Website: apple
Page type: customer-info-address
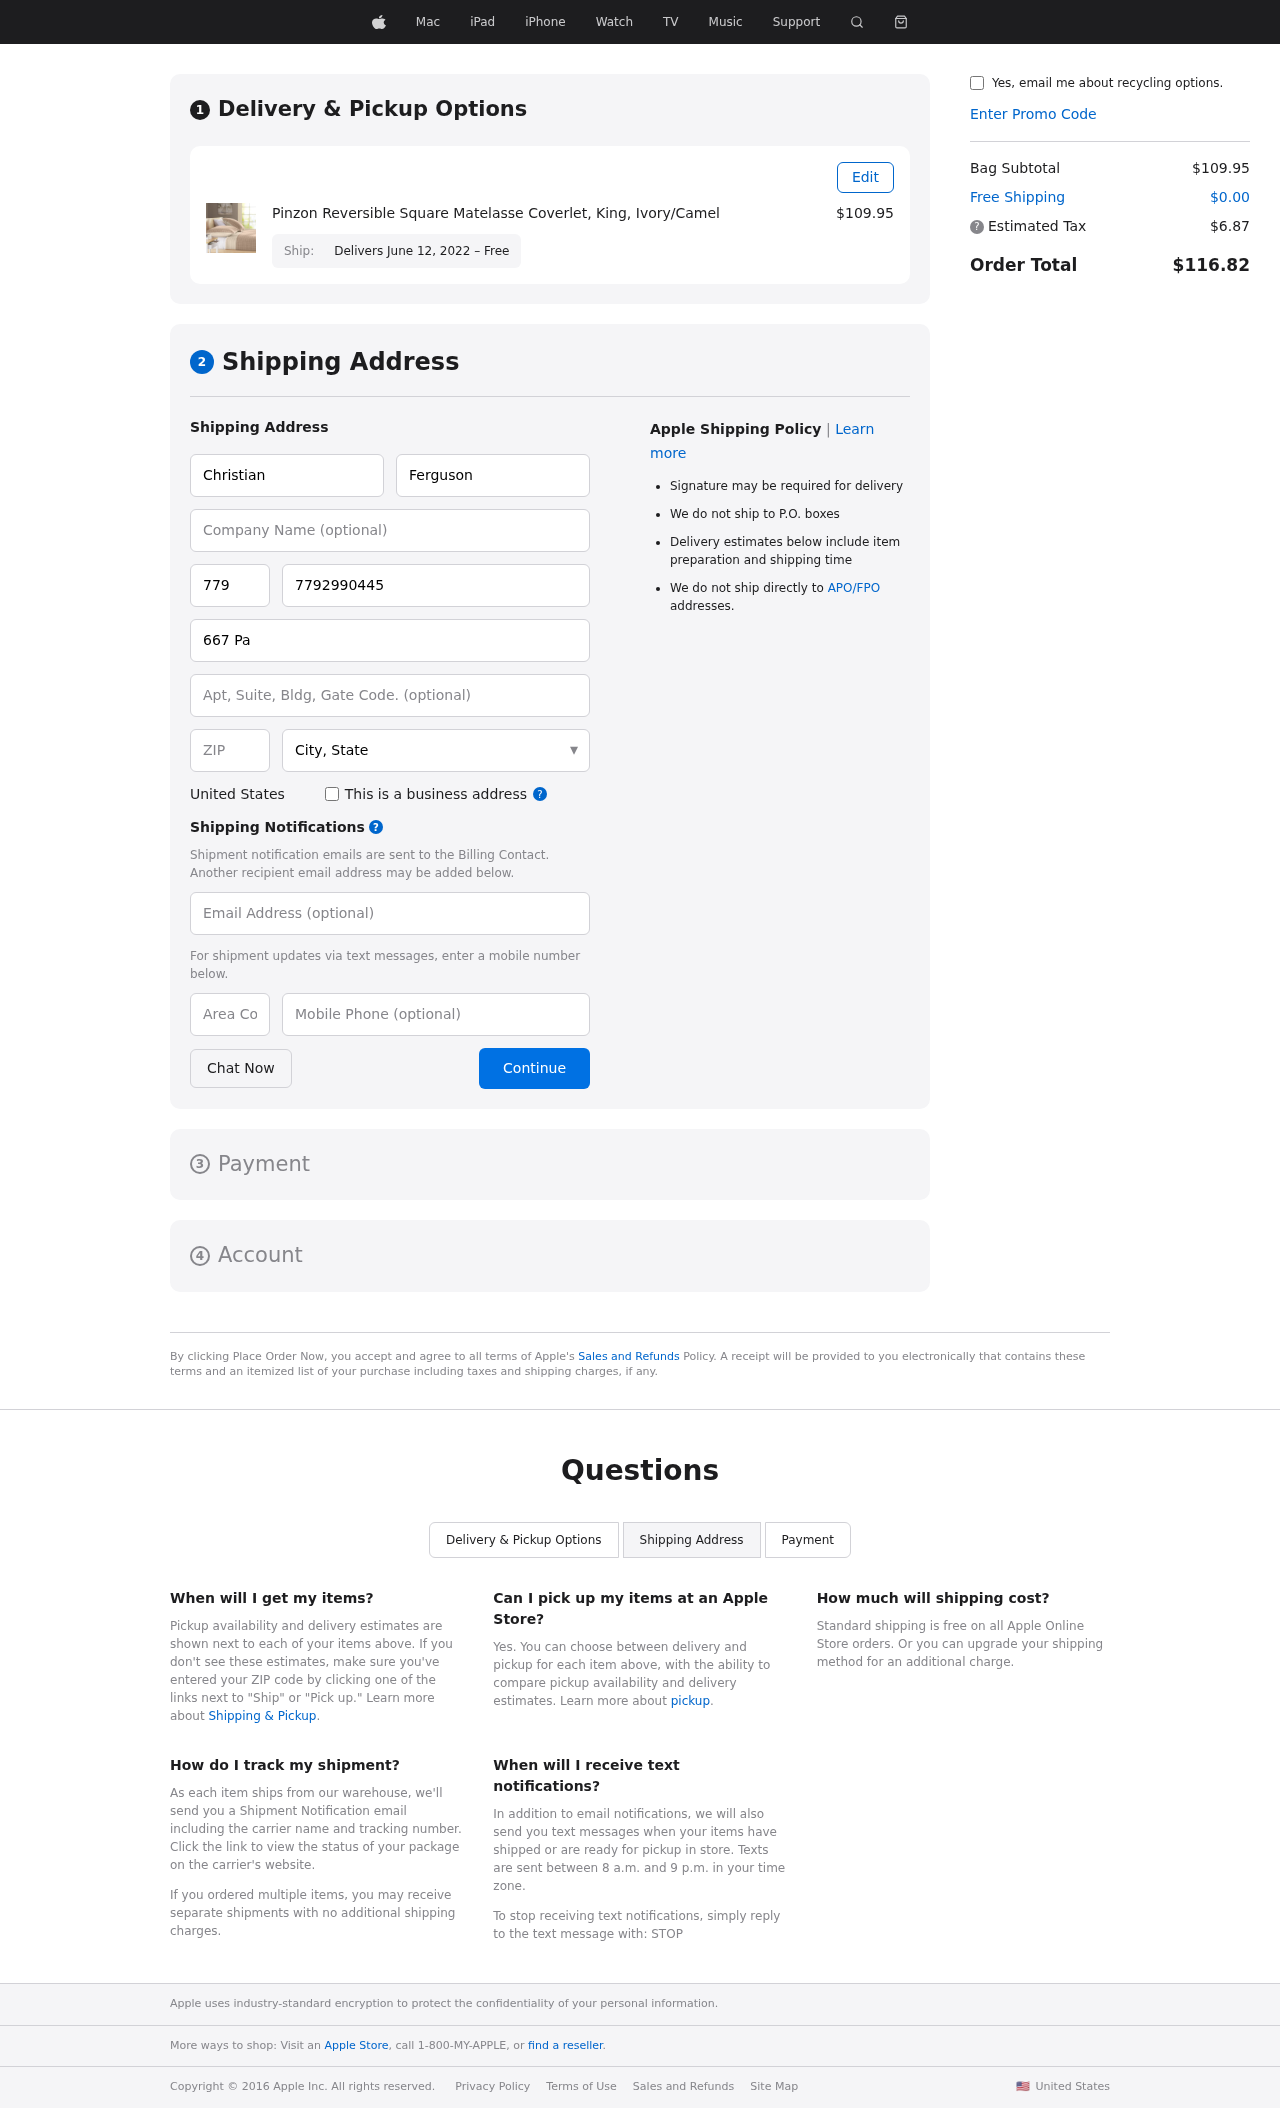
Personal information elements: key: PII_CITY_STATE
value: Lake Jeanbury, WA
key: PII_COUNTRY
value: United States
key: PII_EMAIL
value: cferguson@yahoo.com
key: PII_FIRSTNAME
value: Christian
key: PII_LASTNAME
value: Ferguson
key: PII_PHONE
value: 7792990445
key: PII_PHONE_AREA
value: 779
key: PII_POSTCODE
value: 09944
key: PII_STREET
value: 667 Palmer Center
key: PII_STREET2
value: Suite 574
Product elements: key: PRODUCT1_NAME
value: Pinzon Reversible Square Matelasse Coverlet, King, Ivory/Camel
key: PRODUCT1_PRICE
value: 109.95
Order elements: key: ORDER_DELIVERY_DATE
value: Delivers June 12, 2022 – Free
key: ORDER_SUBTOTAL
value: $109.95
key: ORDER_SHIPPING_COST
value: $0.00
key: ORDER_TAX
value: $6.87
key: ORDER_TOTAL
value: $116.82